Question: I'm trying to get some values from 'Resource'. But each time it gives me the following error :
> [MissingManifestResource_NoNeutralAsm]
Arguments: FreakyBoss.Client.Resources.Language.resources,FreakyBoss.Client
Debugging resource strings are unavailable. Often the key and arguments provide sufficient information to diagnose the problem. See <URL>
My code is something like this :
'''
private readonly ResourceManager _resourceManager;
public TranslationProvider() {
_resourceManager = new ResourceManager("FreakyBoss.Client.Resources.Language", Assembly.GetExecutingAssembly());
}
public string GetResourceValue(string key) {
return _resourceManager.GetString(key);
}
'''
My solution structure :

I don't know what's the problem. I've two resource files as you can see in the image above.
I think there is a problem with 'BaseName' argument of constructor in 'ResourceManager'.
But I don't know how should I fix this problem.
Any advice will be helpful.
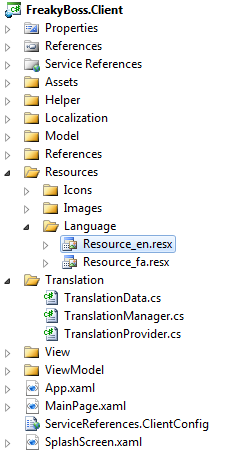
Answer: From my understanding you need to have a default resource and then add in the language specific resources. So in your case you would have (assuming en is default):
- -
The resource file already has all the code generated so you shouldn't have to write the code to generate the resource manager. Just access the Language.ResourceManager property.